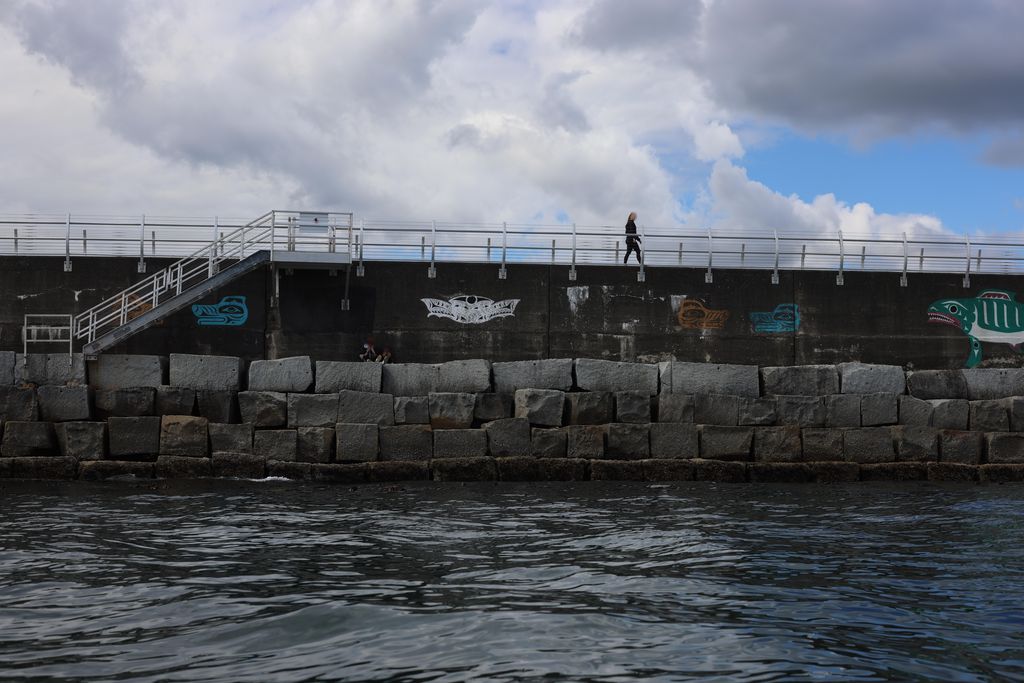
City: victoria